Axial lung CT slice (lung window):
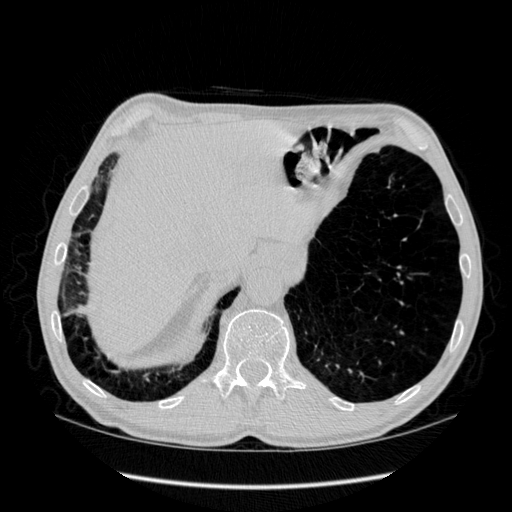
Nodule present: no